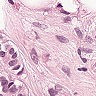
Metastatic tissue present: yes